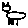
Label: cat